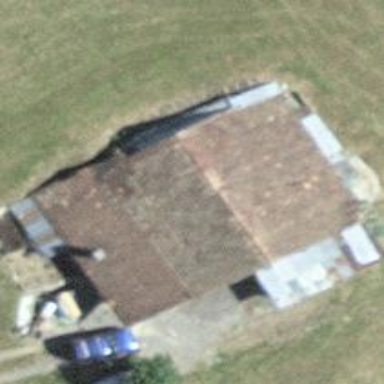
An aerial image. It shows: Rural barn.